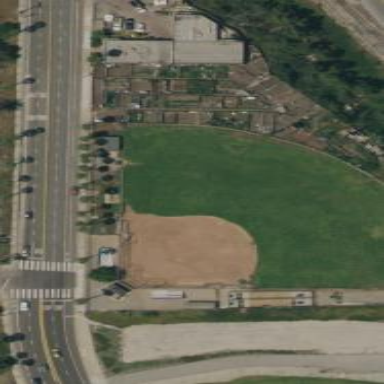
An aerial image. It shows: Baseball pitch for leisure and sports activities.